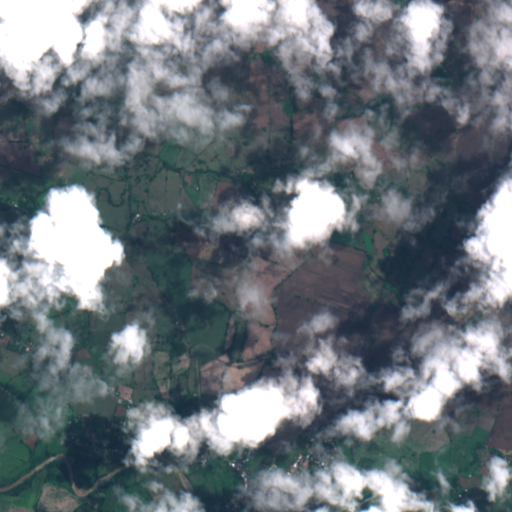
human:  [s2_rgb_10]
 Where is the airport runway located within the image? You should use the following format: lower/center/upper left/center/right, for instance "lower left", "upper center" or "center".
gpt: The airport runway is located in the lower center of the image.
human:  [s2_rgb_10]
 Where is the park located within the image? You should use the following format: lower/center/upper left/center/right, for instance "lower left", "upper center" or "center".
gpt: The park is located in the lower right of the image.
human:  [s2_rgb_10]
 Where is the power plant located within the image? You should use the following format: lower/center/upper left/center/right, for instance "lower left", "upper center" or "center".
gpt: There is no power plant in the image.